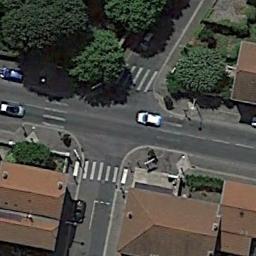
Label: intersection